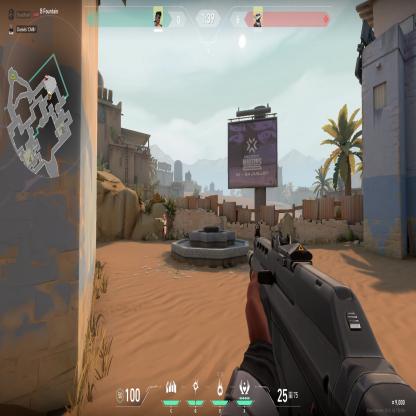
Label: enemy